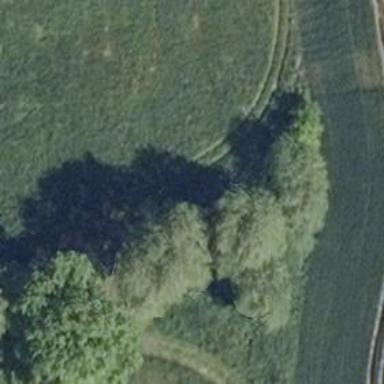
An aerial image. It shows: Grass track with grade5 tracktype.